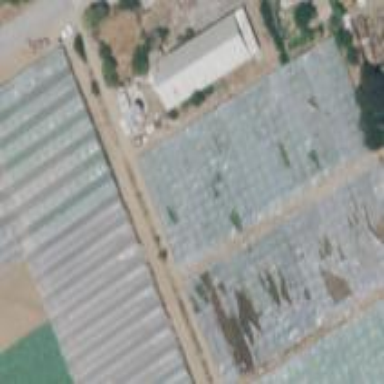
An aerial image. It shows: Greenhouse.